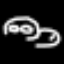
Label: frog